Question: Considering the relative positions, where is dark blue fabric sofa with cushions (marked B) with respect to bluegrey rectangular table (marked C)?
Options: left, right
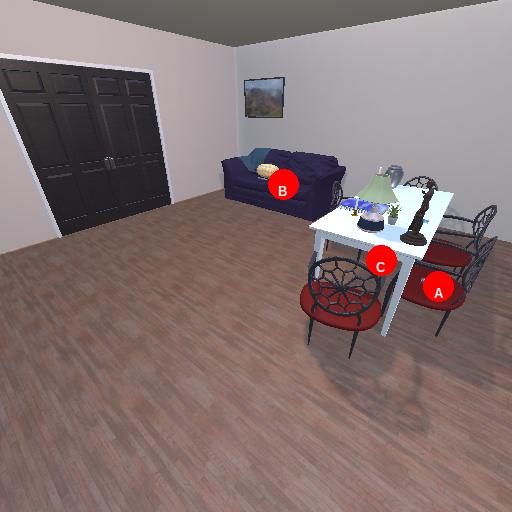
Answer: left